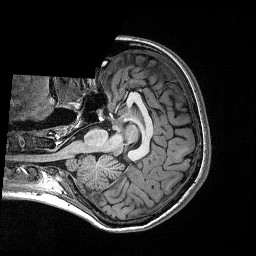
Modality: T1w
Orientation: axial
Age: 22
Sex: female
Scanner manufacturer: siemens
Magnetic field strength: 3 T
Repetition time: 2.4 s
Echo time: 0.03 s